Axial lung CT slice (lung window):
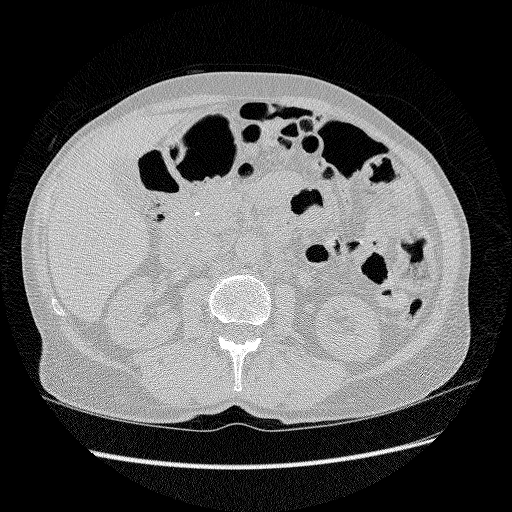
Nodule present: no